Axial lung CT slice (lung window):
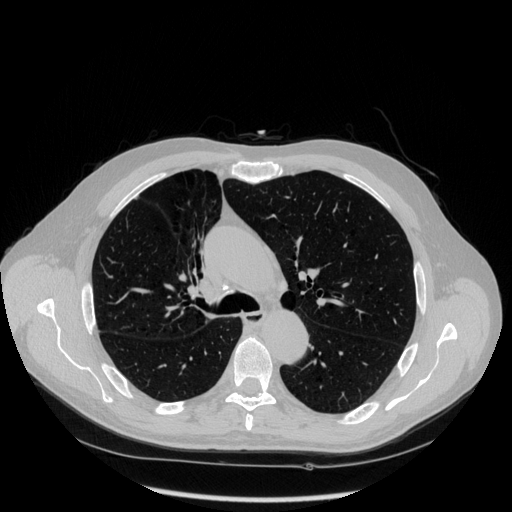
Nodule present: no